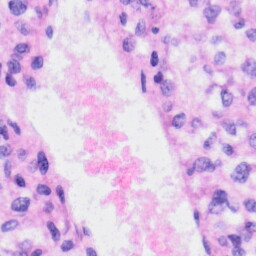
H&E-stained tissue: Liver